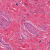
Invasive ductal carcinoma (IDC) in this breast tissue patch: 0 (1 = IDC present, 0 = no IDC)